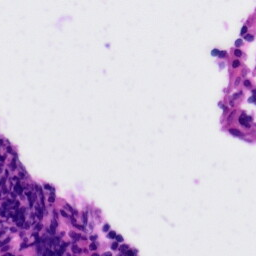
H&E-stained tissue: Tonsil